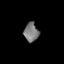
Tissue: lung
Cell type: Others
Senescence score: 0.179
Nuclear area (px): 270
Mean DAPI intensity: 120.059